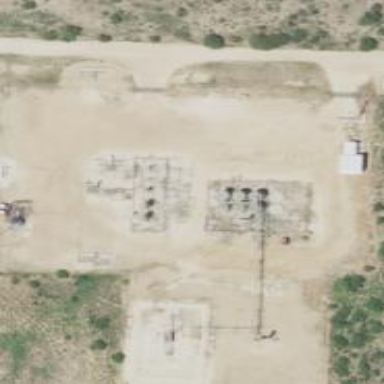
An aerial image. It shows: Industrial area dedicated to gas production. The substation is for field gathering.